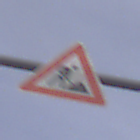
Verkehrszeichen: Arbeitsstelle
Umgebung: Outdoor, Suburban
Tageszeit: MorningAfternoon
Wetter: PartlyCloudy
Licht: Natural
Jahreszeit: NotSpecified
Kontrast: LowContrast